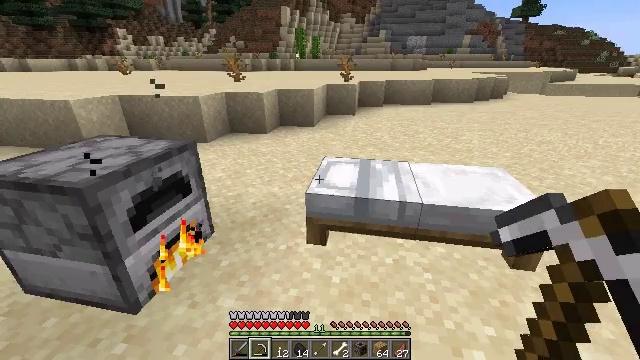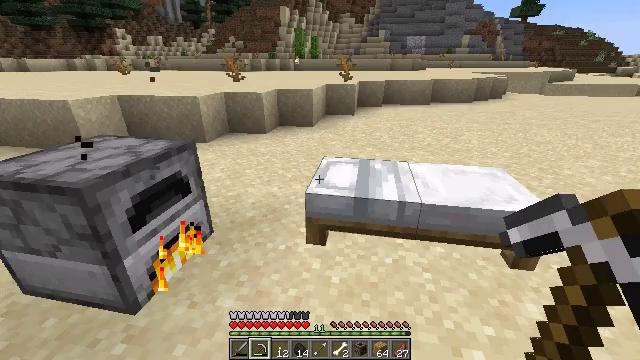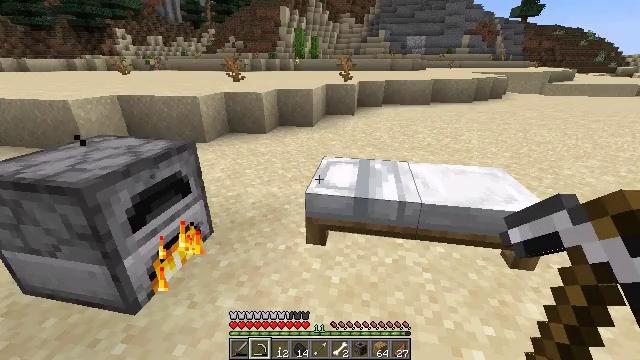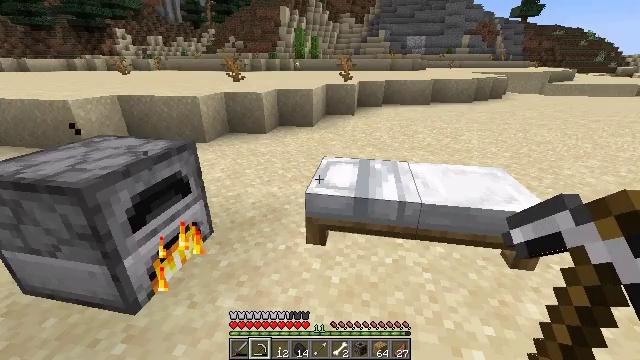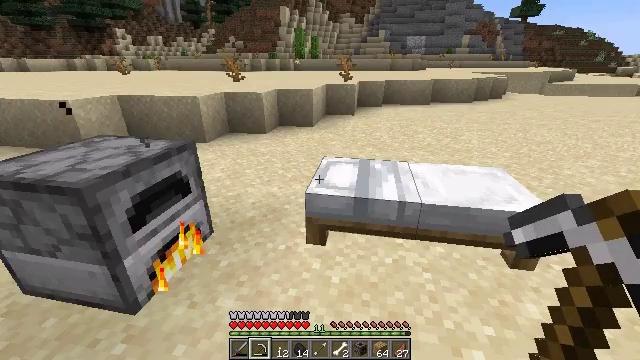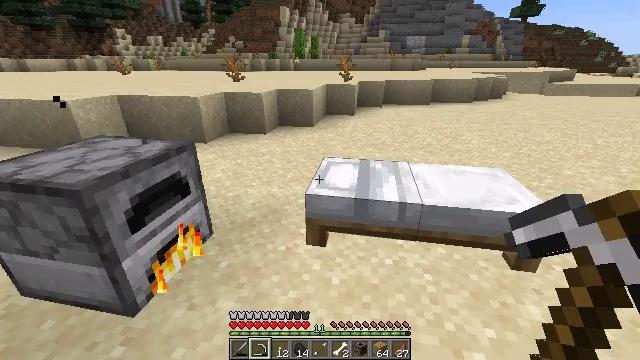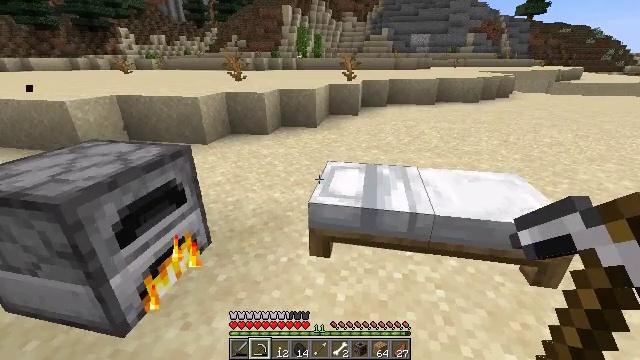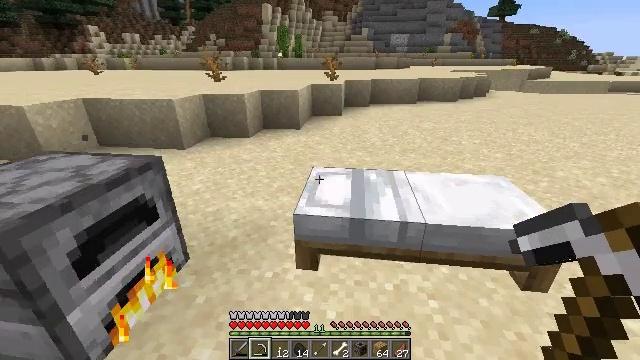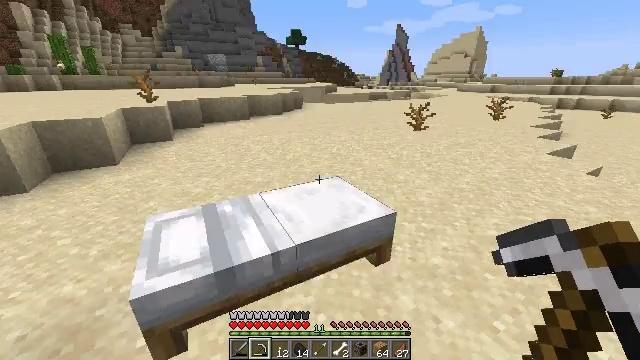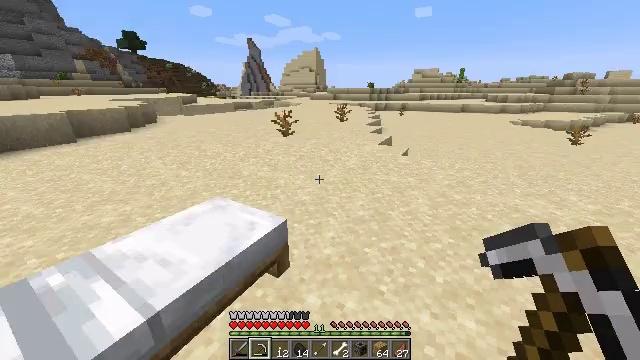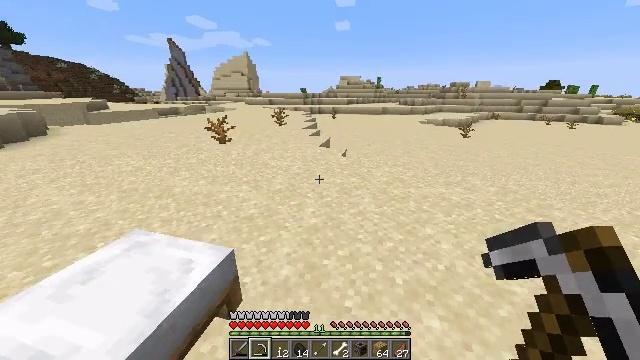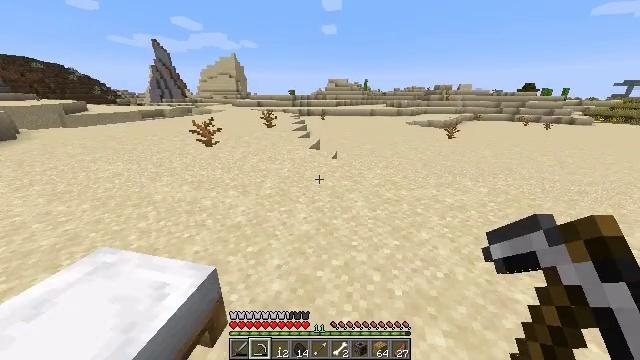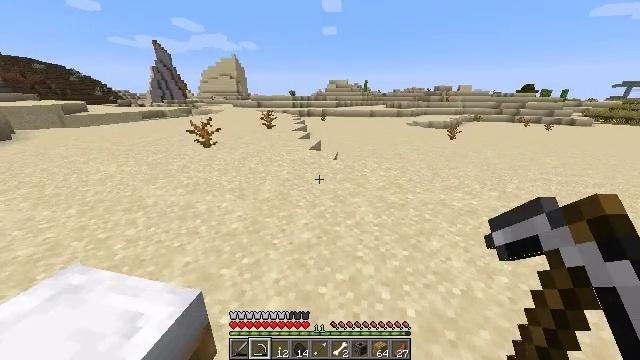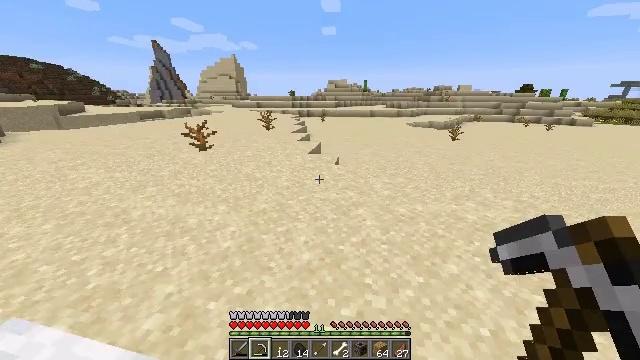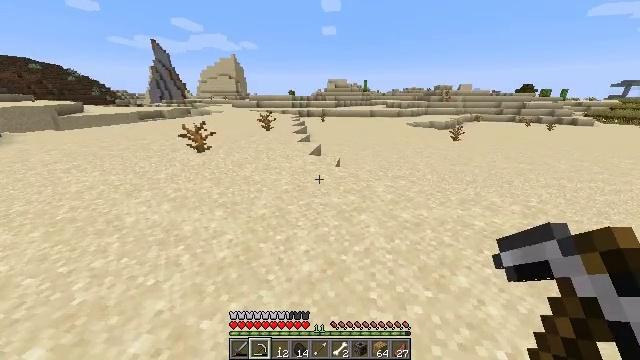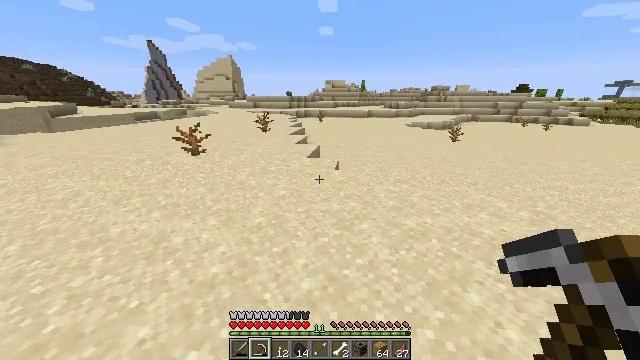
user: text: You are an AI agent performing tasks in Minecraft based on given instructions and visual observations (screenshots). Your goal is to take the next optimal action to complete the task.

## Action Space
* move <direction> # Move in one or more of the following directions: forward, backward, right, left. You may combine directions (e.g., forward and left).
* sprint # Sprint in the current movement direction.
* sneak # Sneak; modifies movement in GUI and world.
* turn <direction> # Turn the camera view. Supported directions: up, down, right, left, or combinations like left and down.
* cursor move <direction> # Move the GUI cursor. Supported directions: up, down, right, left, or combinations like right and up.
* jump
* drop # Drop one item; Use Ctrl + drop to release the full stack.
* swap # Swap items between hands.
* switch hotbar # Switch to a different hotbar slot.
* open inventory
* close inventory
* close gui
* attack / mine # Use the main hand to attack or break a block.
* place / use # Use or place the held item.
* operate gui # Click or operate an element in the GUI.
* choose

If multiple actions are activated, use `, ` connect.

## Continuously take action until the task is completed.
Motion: motion action
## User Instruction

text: Remove leather leggings from the inventory.
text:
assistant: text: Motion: no_op
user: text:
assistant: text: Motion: no_op
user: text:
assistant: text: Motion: no_op
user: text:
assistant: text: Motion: no_op
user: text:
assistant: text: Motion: move forward
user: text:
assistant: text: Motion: move forward
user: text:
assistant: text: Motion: move forward, sprint, turn right
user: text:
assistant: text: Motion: move forward, sprint, turn right and up
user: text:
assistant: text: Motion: move forward, sprint, turn right and up
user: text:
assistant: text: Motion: move forward, sprint, turn right
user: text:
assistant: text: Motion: move forward, sprint, turn right
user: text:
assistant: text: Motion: move forward, sprint
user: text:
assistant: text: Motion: move forward, sprint
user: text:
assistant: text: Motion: move forward, sprint
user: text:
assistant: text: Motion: move forward, sprint
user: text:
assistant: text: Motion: move forward, sprint
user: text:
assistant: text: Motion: move forward, sprint
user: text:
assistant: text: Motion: move forward, sprint
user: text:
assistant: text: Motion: move forward, sprint
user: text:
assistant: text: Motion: move forward, sprint
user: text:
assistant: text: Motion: move forward, sprint
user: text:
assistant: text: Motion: move forward, sprint
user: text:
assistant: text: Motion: move forward, sprint, turn left, jump
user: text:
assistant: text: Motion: move forward, sprint, turn left, jump
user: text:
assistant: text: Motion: move forward, sprint, turn left, jump
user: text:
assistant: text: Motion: move forward, sprint, turn left, jump
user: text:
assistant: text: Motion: move forward, sprint, turn left, jump
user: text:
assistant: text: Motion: move forward, sprint, turn left and up
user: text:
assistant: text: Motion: move forward, turn left and up
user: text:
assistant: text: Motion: move forward